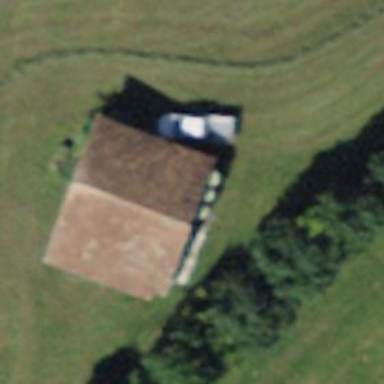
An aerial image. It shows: Rural barn.